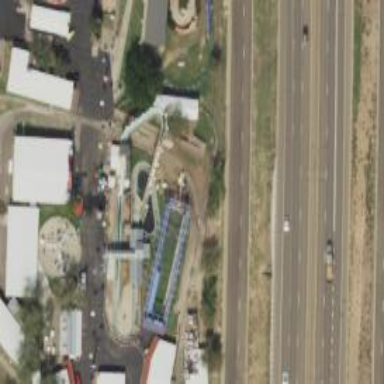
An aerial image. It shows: Water slide attraction.